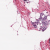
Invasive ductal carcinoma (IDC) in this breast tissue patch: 0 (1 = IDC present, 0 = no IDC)